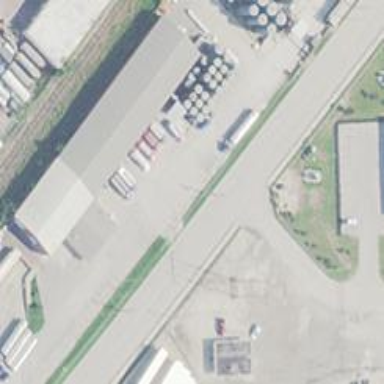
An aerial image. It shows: Industrial building.